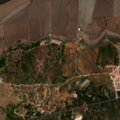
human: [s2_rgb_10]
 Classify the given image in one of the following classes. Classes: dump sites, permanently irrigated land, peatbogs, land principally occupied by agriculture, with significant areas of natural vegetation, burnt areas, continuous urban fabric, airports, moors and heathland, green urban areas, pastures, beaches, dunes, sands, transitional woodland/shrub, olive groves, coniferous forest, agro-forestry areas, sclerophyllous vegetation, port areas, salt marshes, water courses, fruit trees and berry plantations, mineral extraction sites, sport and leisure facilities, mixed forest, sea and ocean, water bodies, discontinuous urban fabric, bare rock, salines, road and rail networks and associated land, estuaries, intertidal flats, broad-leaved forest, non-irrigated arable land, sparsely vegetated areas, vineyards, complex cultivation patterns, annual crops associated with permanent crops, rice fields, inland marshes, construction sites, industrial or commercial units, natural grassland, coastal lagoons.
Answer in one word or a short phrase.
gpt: continuous urban fabric